Question: I'm trying to do a few performance enhancements and am looking to use memory mapped files for writing data. I did a few tests and surprisingly, MappedByteBuffer seems slower than allocating direct buffers. I'm not able to clearly understand why this would be the case. Can someone please hint at what could be going on behind the scenes? Below are my test results:
I'm allocating 32KB buffers. I've already created the files with sizes 3Gigs before starting the tests. So, growing the file isn't the issue.

I'm adding the code that I used for this performance test. Any input / explanation about this behavior is much appreciated.
'''
import java.io.BufferedWriter;
import java.io.File;
import java.io.FileWriter;
import java.io.IOException;
import java.io.RandomAccessFile;
import java.nio.ByteBuffer;
import java.nio.MappedByteBuffer;
import java.nio.channels.FileChannel;
import java.nio.channels.FileChannel.MapMode;
public class MemoryMapFileTest {
/**
* @param args
* @throws IOException
*/
public static void main(String[] args) throws IOException {
for (int i = 0; i < 10; i++) {
runTest();
}
}
private static void runTest() throws IOException {
// TODO Auto-generated method stub
FileChannel ch1 = null;
FileChannel ch2 = null;
ch1 = new RandomAccessFile(new File("S:\MMapTest1.txt"), "rw").getChannel();
ch2 = new RandomAccessFile(new File("S:\MMapTest2.txt"), "rw").getChannel();
FileWriter fstream = new FileWriter("S:\output.csv", true);
BufferedWriter out = new BufferedWriter(fstream);
int[] numberofwrites = {1,10,100,1000,10000,100000};
//int n = 10000;
try {
for (int j = 0; j < numberofwrites.length; j++) {
int n = numberofwrites[j];
long estimatedTime = 0;
long mappedEstimatedTime = 0;
for (int i = 0; i < n ; i++) {
byte b = (byte)Math.random();
long allocSize = 1024 * 32;
estimatedTime += directAllocationWrite(allocSize, b, ch1);
mappedEstimatedTime += mappedAllocationWrite(allocSize, b, i, ch2);
}
double avgDirectEstTime = (double)estimatedTime/n;
double avgMapEstTime = (double)mappedEstimatedTime/n;
out.write(n + "," + avgDirectEstTime/<PHONE> + "," + avgMapEstTime/<PHONE>);
out.write("," + ((double)estimatedTime/<PHONE>) + "," + ((double)mappedEstimatedTime/<PHONE>));
out.write("
");
System.out.println("Avg Direct alloc and write: " + estimatedTime);
System.out.println("Avg Mapped alloc and write: " + mappedEstimatedTime);
}
} finally {
out.write("
");
if (out != null) {
out.flush();
out.close();
}
if (ch1 != null) {
ch1.close();
} else {
System.out.println("ch1 is null");
}
if (ch2 != null) {
ch2.close();
} else {
System.out.println("ch2 is null");
}
}
}
private static long directAllocationWrite(long allocSize, byte b, FileChannel ch1) throws IOException {
long directStartTime = System.nanoTime();
ByteBuffer byteBuf = ByteBuffer.allocateDirect((int)allocSize);
byteBuf.put(b);
ch1.write(byteBuf);
return System.nanoTime() - directStartTime;
}
private static long mappedAllocationWrite(long allocSize, byte b, int iteration, FileChannel ch2) throws IOException {
long mappedStartTime = System.nanoTime();
MappedByteBuffer mapBuf = ch2.map(MapMode.READ_WRITE, iteration * allocSize, allocSize);
mapBuf.put(b);
return System.nanoTime() - mappedStartTime;
}
}
'''
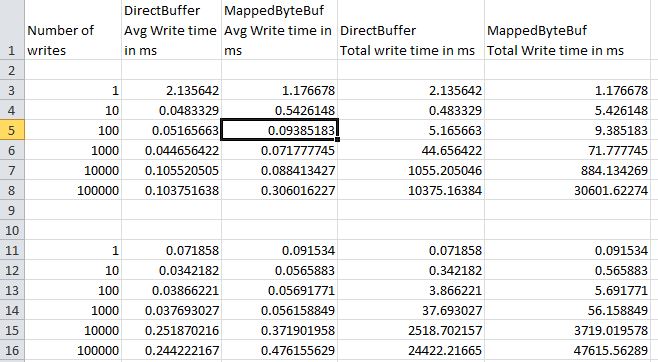
Answer: You're testing the wrong thing. This is not how to write the code in either case. You should allocate the buffer once, and just keep updating its contents. You're including allocation time in the write time. Not valid.